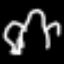
Label: frog